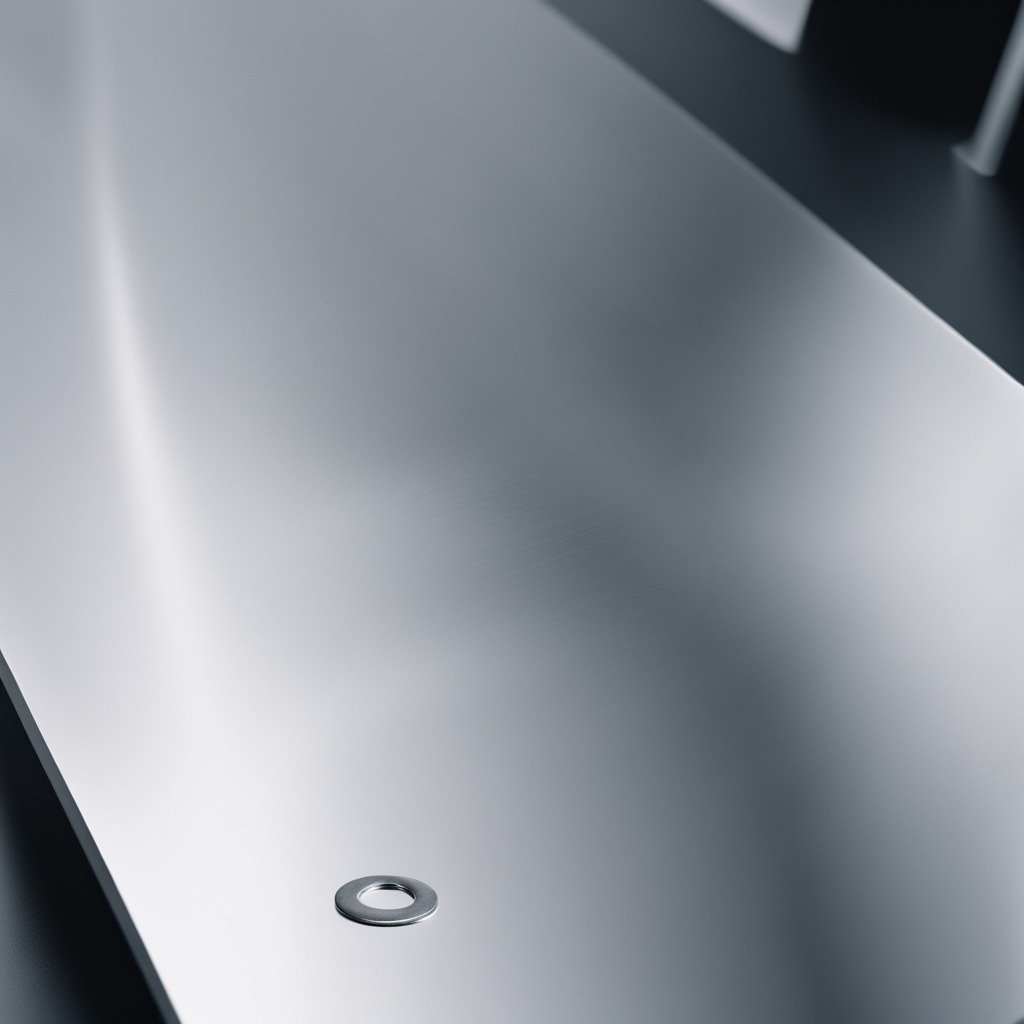
A flat metal washer lies on the stainless steel table in a high-end prototyping lab.